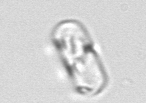
Label: Dactyliosolen_fragilissimus